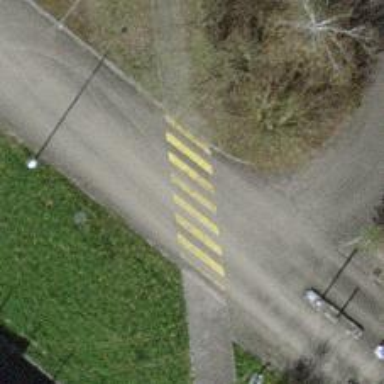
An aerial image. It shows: Uncontrolled zebra crossing on the road.